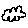
Label: cloud